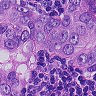
Metastatic tissue present: yes